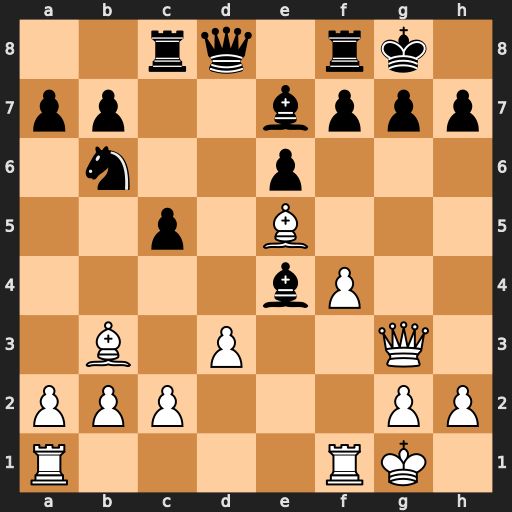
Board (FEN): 2rq1rk1/pp2bppp/1n2p3/2p1B3/4bP2/1B1P2Q1/PPP3PP/R4RK1
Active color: w
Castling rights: -
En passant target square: -
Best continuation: Qxg7#